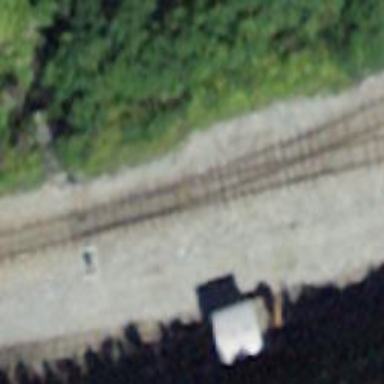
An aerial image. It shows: Preserved narrow gauge railway.